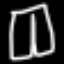
Label: pants